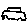
Label: car